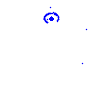
Particle: pion